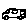
Label: car